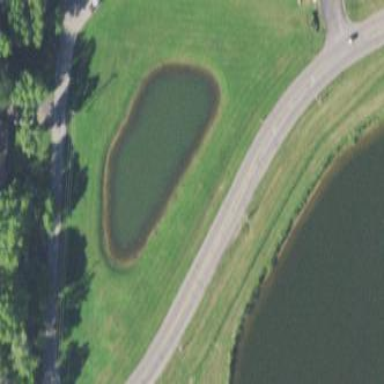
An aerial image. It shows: Pond surrounded by natural water.